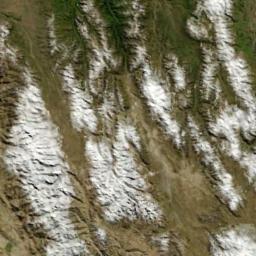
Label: snowberg